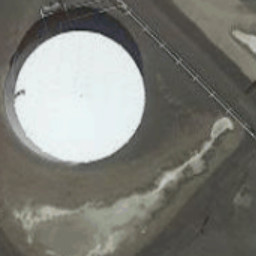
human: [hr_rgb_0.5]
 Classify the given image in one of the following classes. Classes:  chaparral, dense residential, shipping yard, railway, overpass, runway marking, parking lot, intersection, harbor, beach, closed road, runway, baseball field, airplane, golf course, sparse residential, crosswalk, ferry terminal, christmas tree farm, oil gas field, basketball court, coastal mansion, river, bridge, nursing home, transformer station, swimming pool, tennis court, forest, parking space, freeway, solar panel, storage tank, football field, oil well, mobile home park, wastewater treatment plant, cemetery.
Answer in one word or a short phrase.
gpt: storage tank